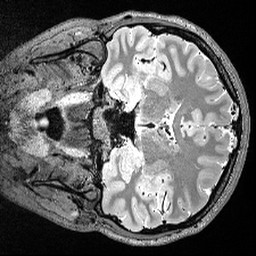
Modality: T2w
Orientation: coronal
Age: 25
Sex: female